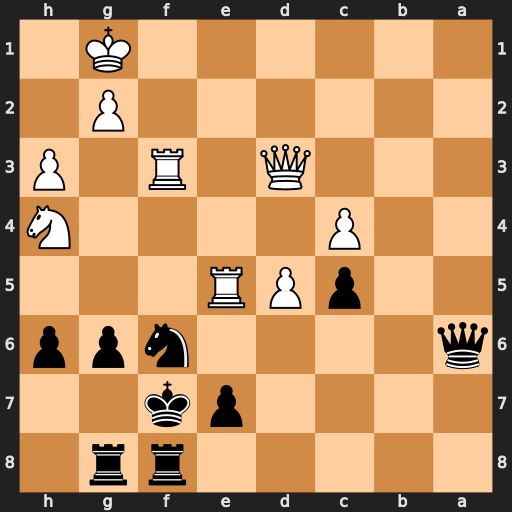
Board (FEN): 5rr1/4pk2/q4npp/2pPR3/2P4N/3Q1R1P/6P1/6K1
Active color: b
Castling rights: -
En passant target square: -
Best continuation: Qa1+ Rf1 Qxe5